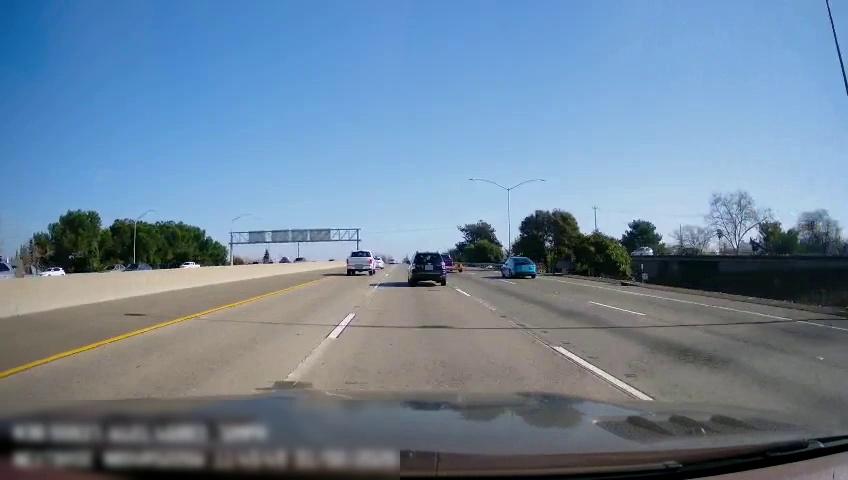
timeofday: Day
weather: Sunny
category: Vehicles | SUV
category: Vehicles | SUV
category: Vehicles | Car
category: Vehicles | Car
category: Vehicles | Car
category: Vehicles | Truck
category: Drivable Space
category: Vehicles | Car
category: Vehicles | Truck
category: Vehicles | Car
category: Vehicles | Truck
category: Vehicles | Other LV
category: Vehicles | SUV
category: Lanes | Current Lane
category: Lanes | Current Lane
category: Lanes | Alternate Lane
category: Lanes | Alternate Lane
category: Lanes | Alternate Lane
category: Traffic | Signs
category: Traffic | Signs
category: Traffic | Signs
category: Traffic | Signs